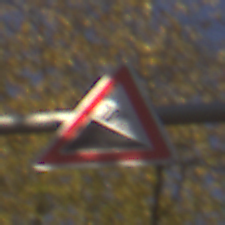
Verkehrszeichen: Gefaelle10
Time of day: SunriseSunset
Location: Outdoor (Urban)
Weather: PartlyCloudy
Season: Autumn
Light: Natural